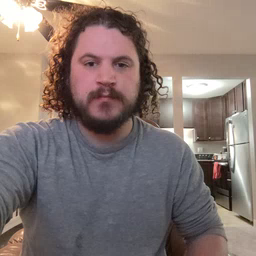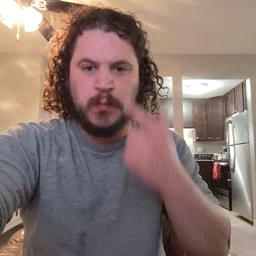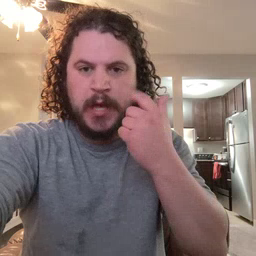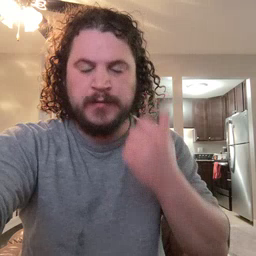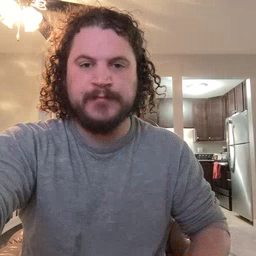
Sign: cry